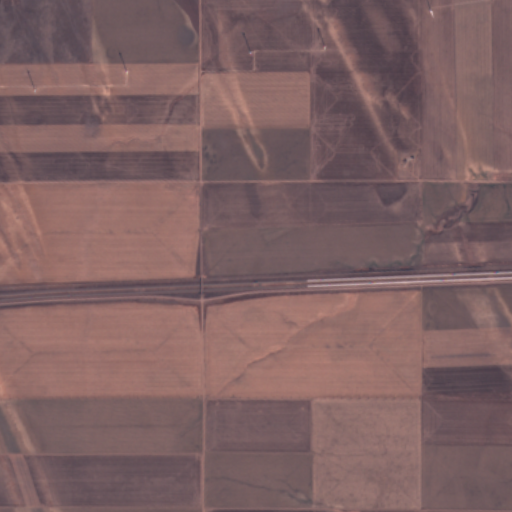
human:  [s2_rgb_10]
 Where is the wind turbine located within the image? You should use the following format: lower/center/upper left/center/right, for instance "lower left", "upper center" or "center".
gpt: The wind turbine is located in the upper of the image.
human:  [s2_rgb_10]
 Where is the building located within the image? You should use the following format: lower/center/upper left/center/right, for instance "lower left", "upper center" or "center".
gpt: The building is located in the upper right of the image.
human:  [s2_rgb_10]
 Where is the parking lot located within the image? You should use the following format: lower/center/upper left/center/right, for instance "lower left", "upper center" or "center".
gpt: There is no parking lot in the image.